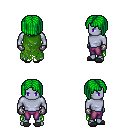
a pixel art fantasy rpg character, male body template, dark elf, purple skin, green tattered cape, magenta pants, green pageboy hairstyle, metal gloves, gray slippers, four views (front, back, left, right), 2x2 character sprite sheet, small pixel art, hard edges, no anti-aliasing